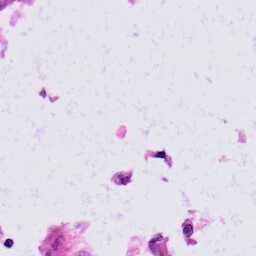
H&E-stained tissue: Skin